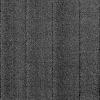
Atmospheric dust classification: dusty